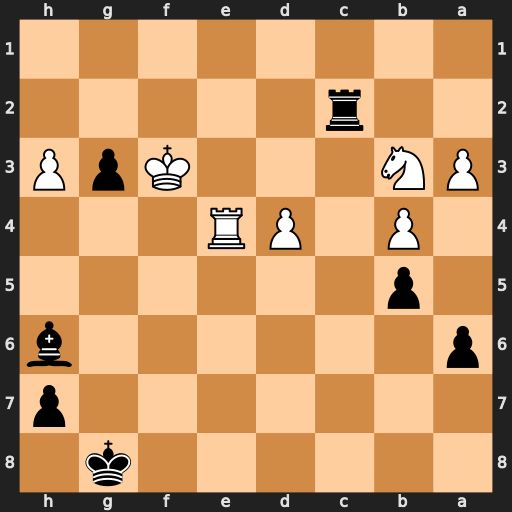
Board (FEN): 6k1/7p/p6b/1p6/1P1PR3/PN3KpP/2r5/8
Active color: b
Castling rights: -
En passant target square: -
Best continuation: Rc3+ Kg2 Rxb3